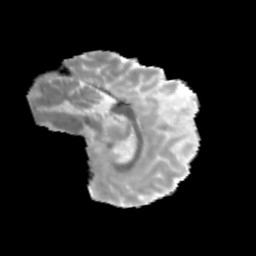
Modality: MD
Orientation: sagittal
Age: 12
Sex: female
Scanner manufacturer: siemens
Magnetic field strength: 3 T
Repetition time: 3.8 s
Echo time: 0.07 s